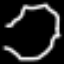
Label: octagon